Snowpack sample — Snodgrass Mountain, Crested Butte, Colorado (2/4/25, 12:06 PM MST)
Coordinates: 38.923, -106.968
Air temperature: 35 °F
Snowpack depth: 80 cm
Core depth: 20 cm
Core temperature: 33.8 °F
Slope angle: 14°, slope face: 78°
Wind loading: low
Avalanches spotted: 0
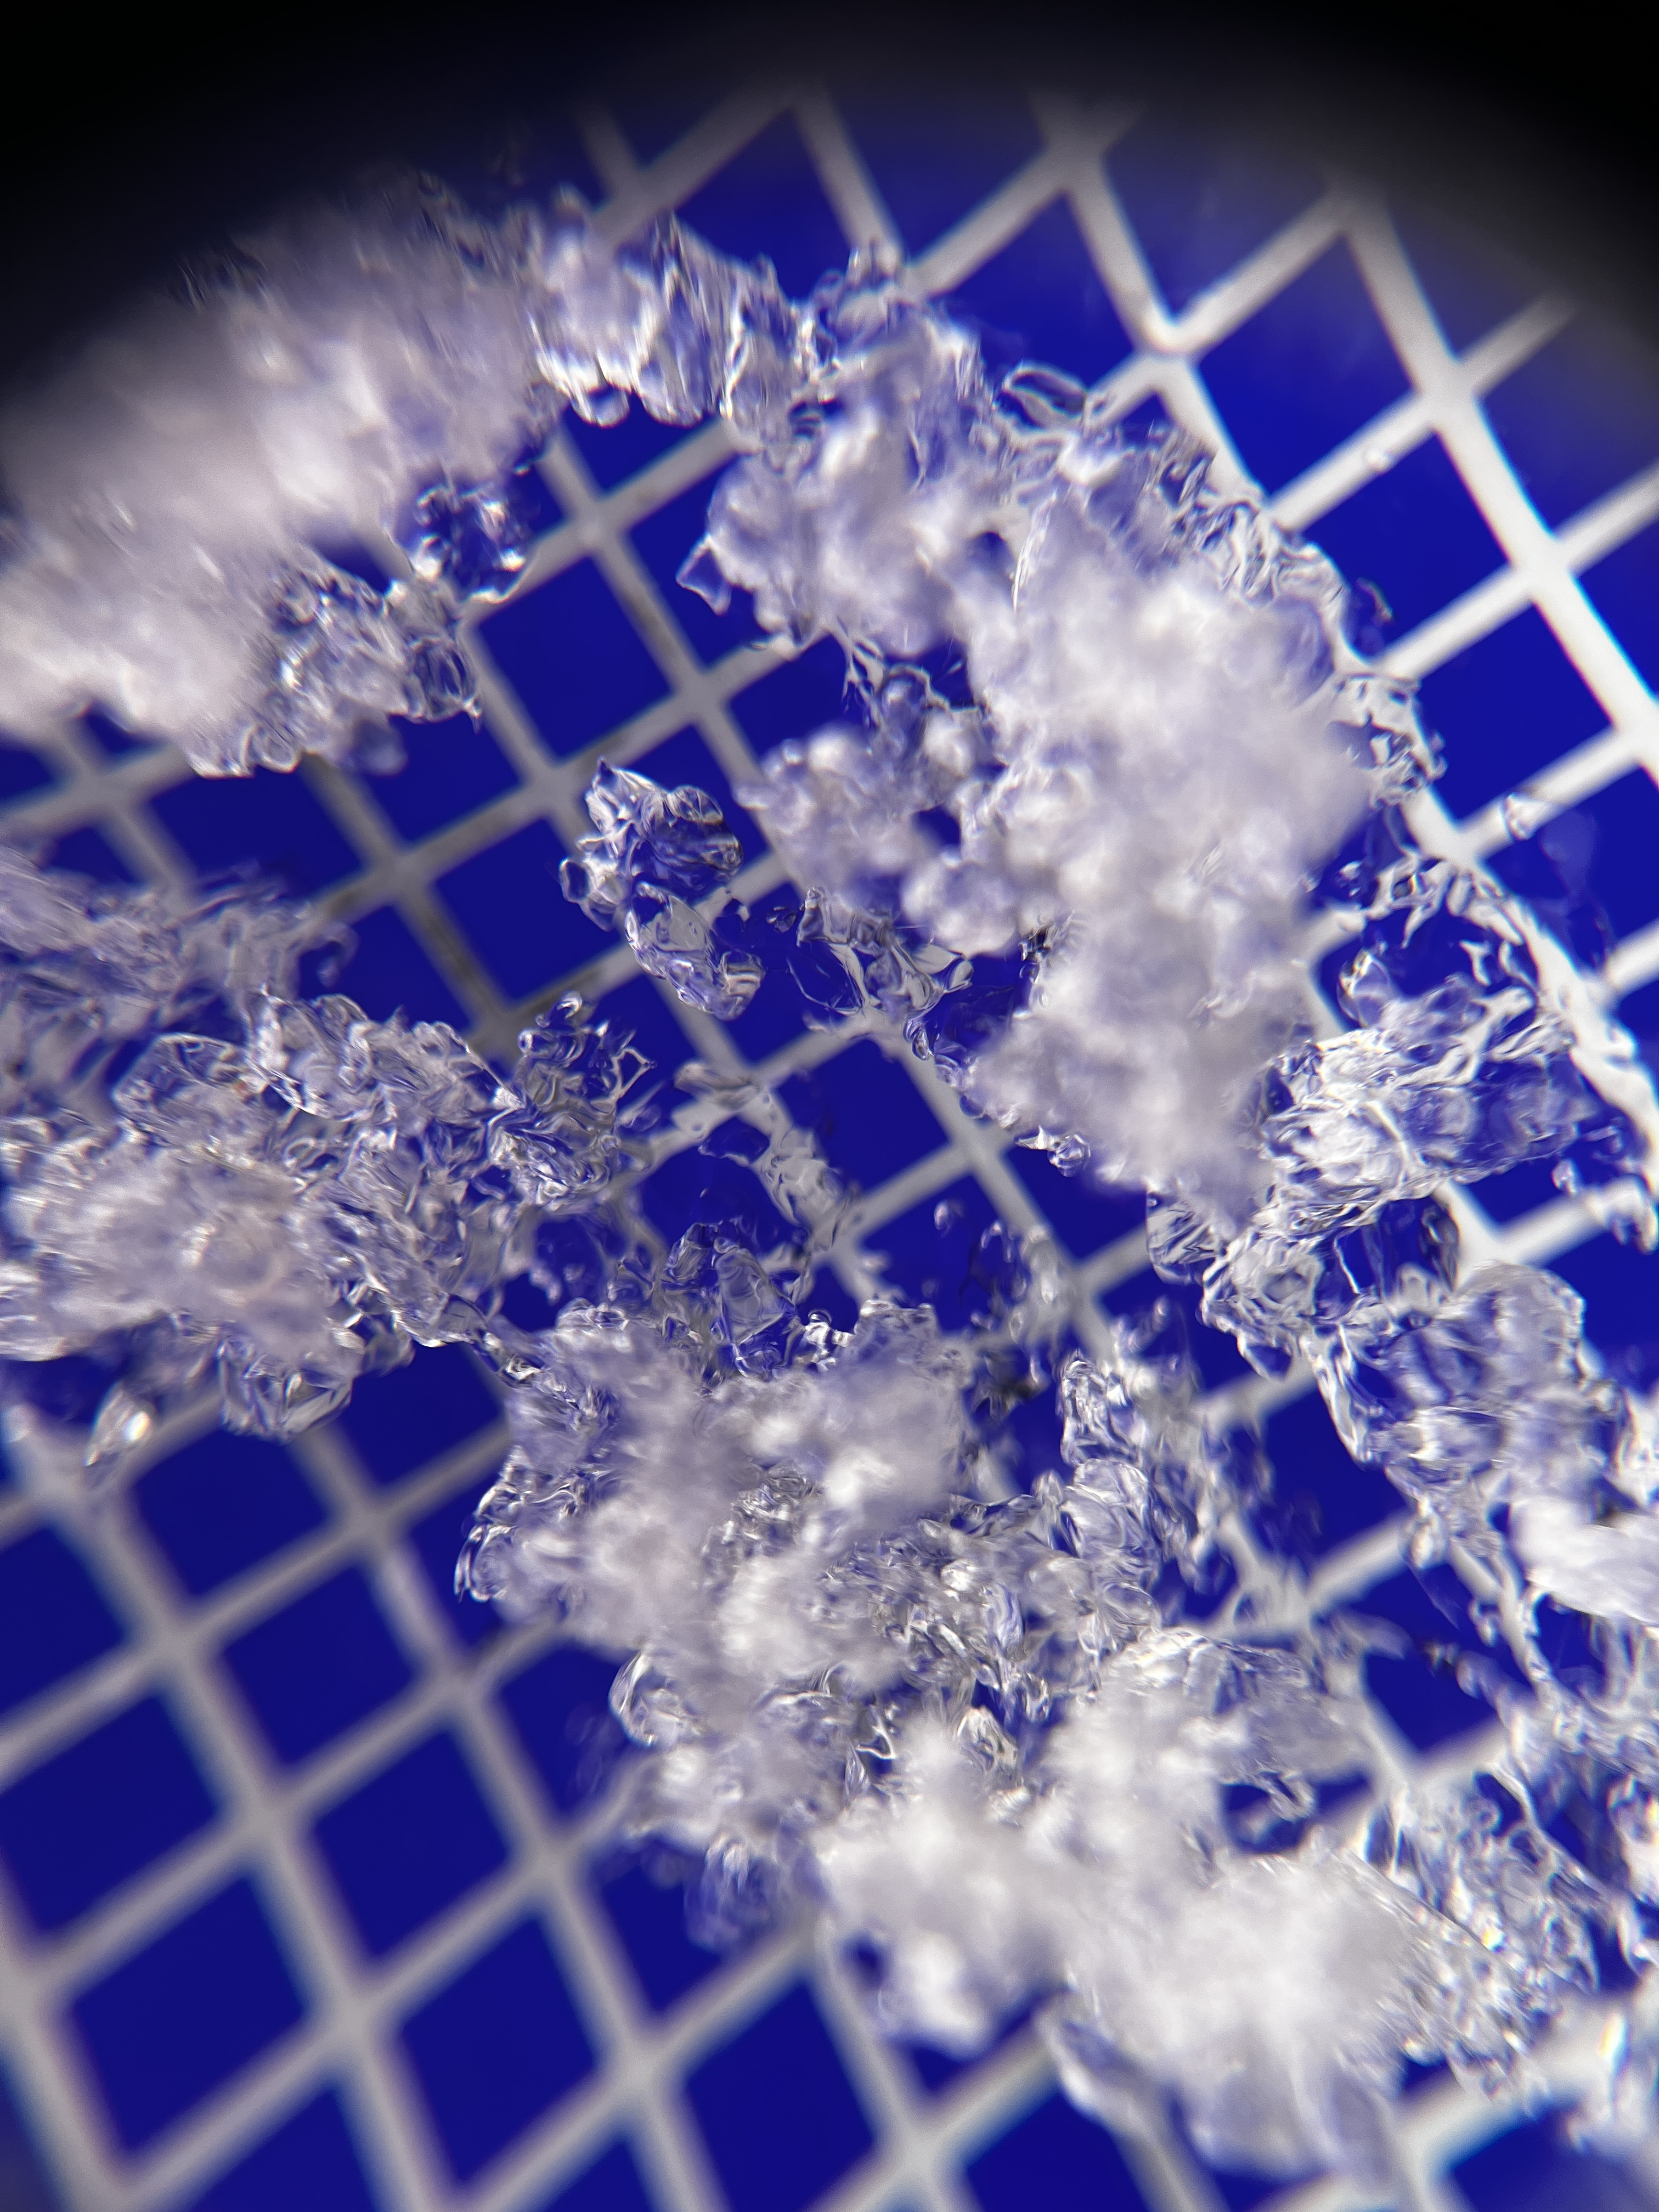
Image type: magnified_profile
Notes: No avalanches nearby, unusually warm weather for the last month reported by residents, Collected 25 yards from treeline